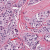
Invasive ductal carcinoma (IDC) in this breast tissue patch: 1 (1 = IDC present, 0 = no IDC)